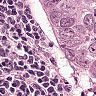
Metastatic tissue present: yes